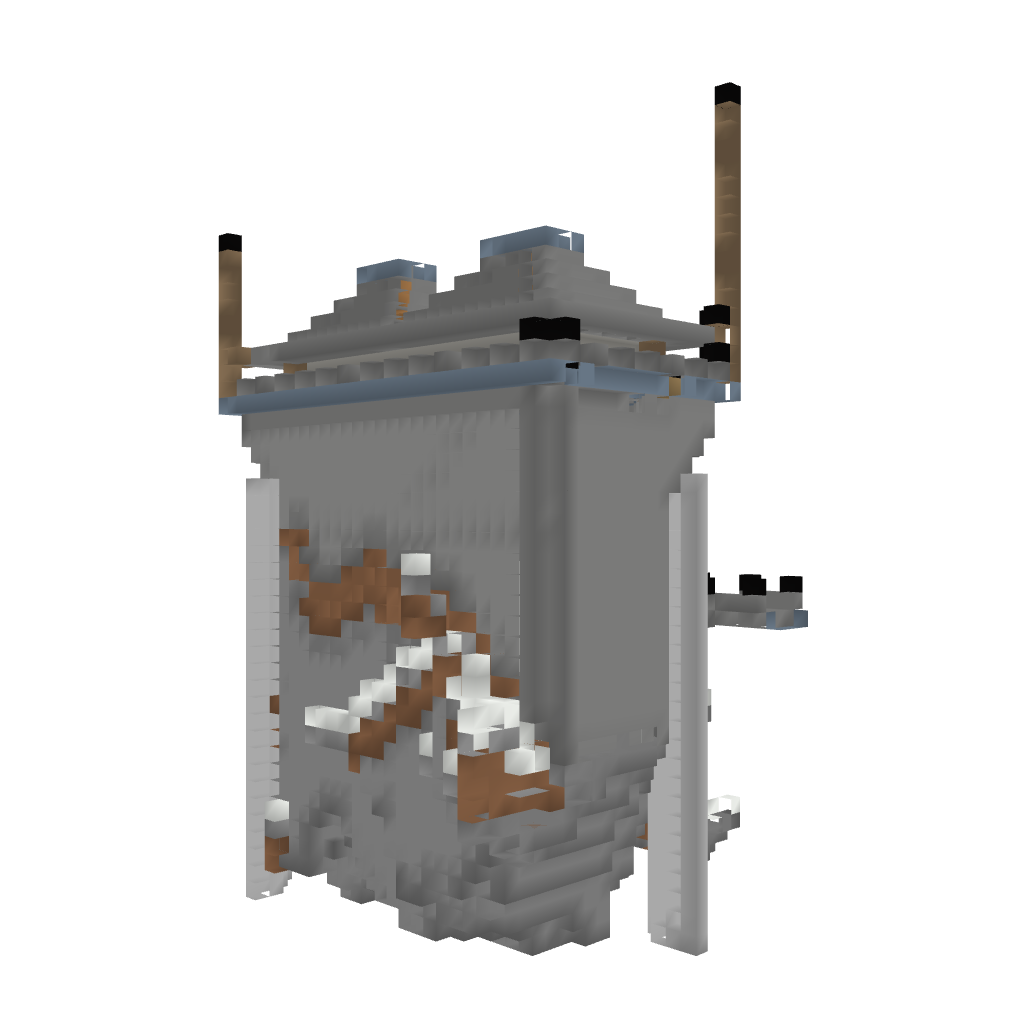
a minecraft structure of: Simple Floating Castle